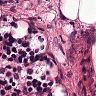
Metastatic tissue present: no